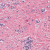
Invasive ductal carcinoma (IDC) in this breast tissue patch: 1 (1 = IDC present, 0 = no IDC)